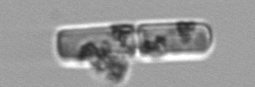
Label: Guinardia_delicatula